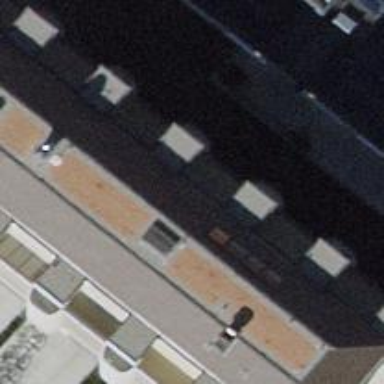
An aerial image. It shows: Furniture shop.